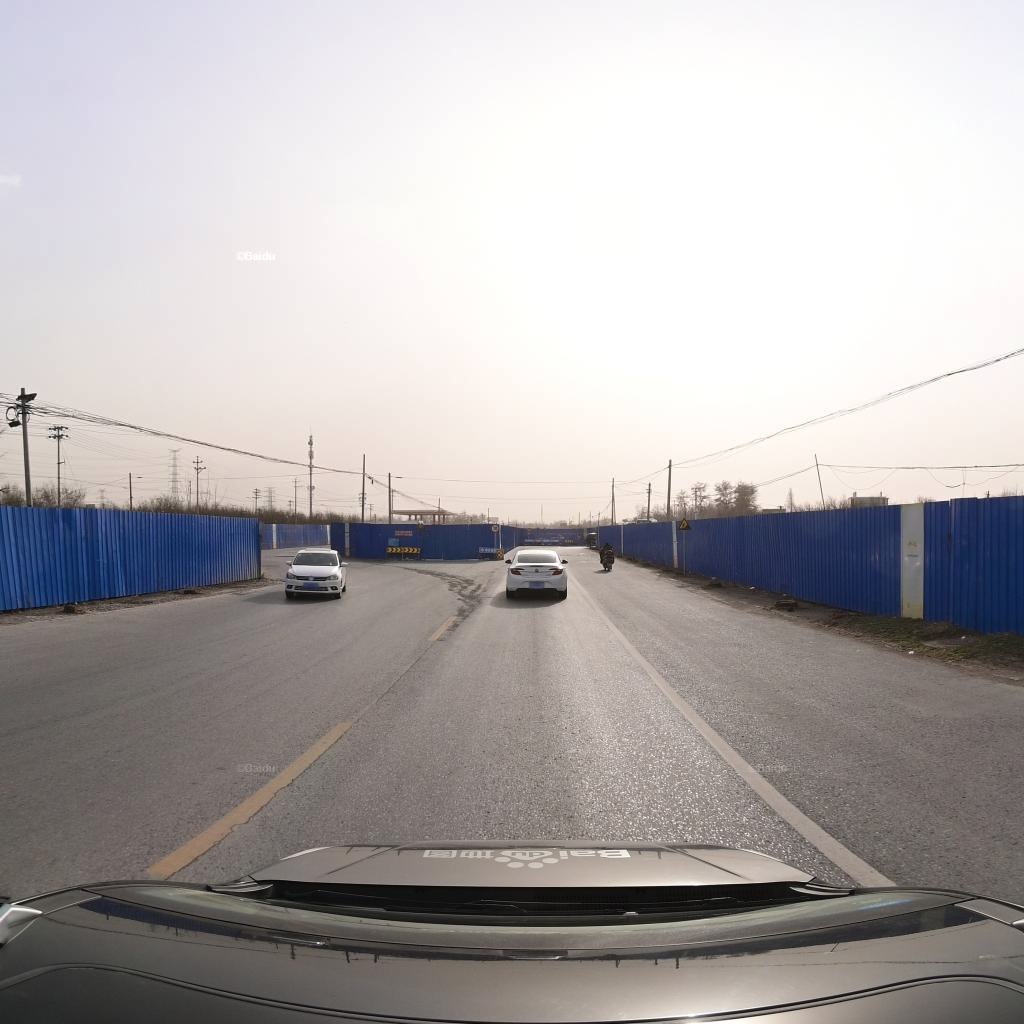
Region: Fengtai
Road damage annotations: longitudinal crack